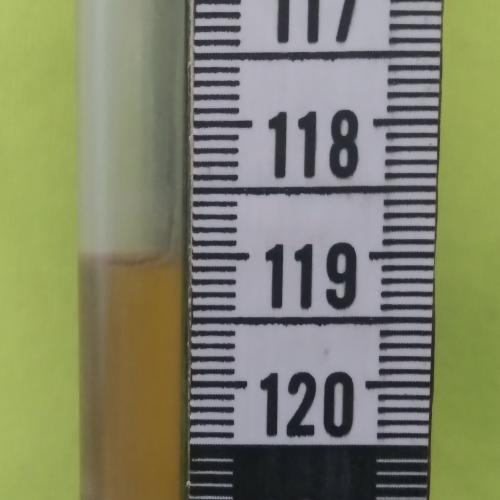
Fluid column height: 119.0 cm